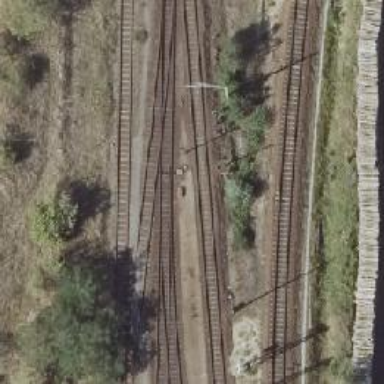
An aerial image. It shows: Railway switch.